Chest X-ray. View position: AP
Patient age: 43
Patient sex: F
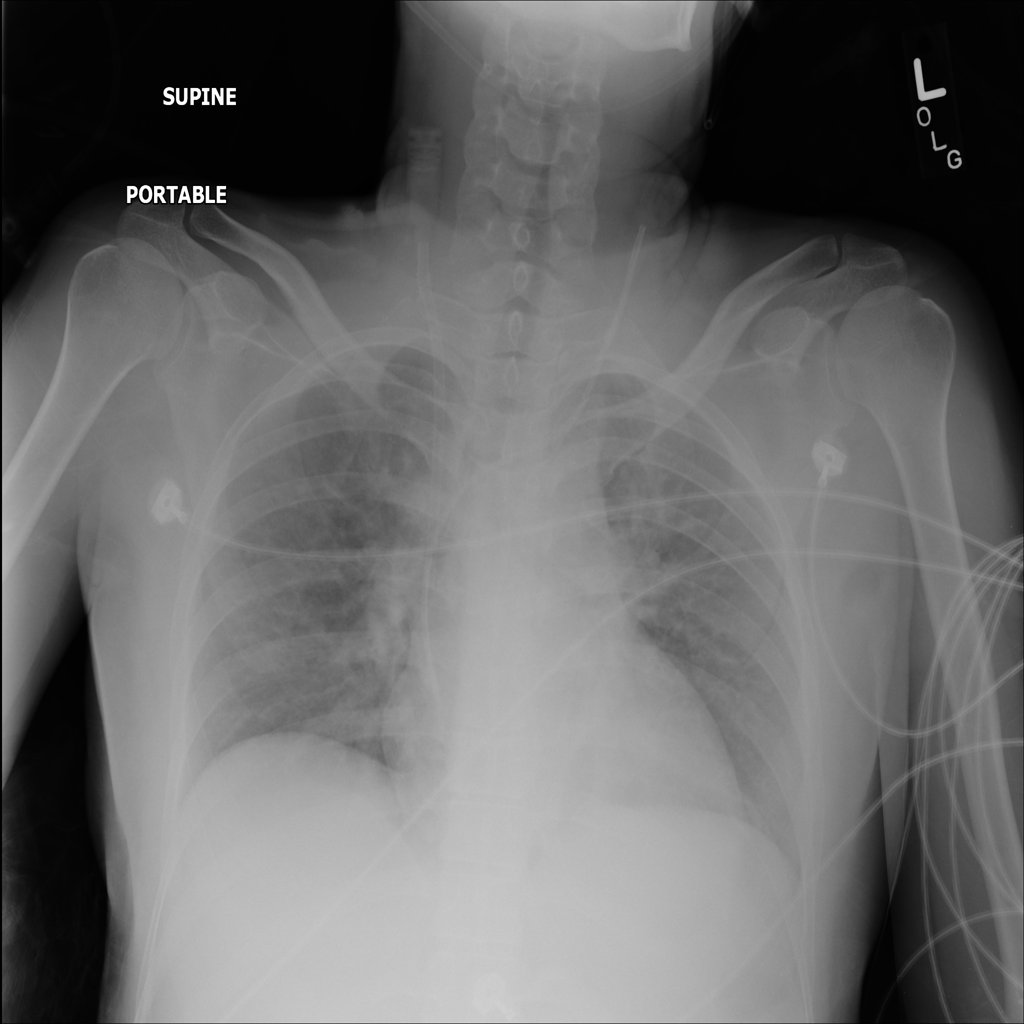
Finding: Pneumothorax